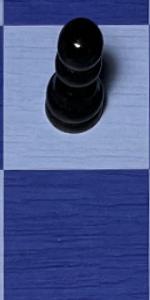
Label: Empty